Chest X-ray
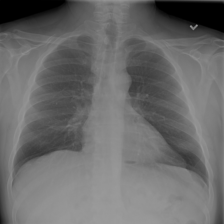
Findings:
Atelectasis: negative
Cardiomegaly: negative
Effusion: negative
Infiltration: positive
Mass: negative
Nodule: negative
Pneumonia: negative
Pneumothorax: negative
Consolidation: negative
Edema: negative
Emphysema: negative
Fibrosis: negative
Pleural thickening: negative
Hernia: negative